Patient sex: F
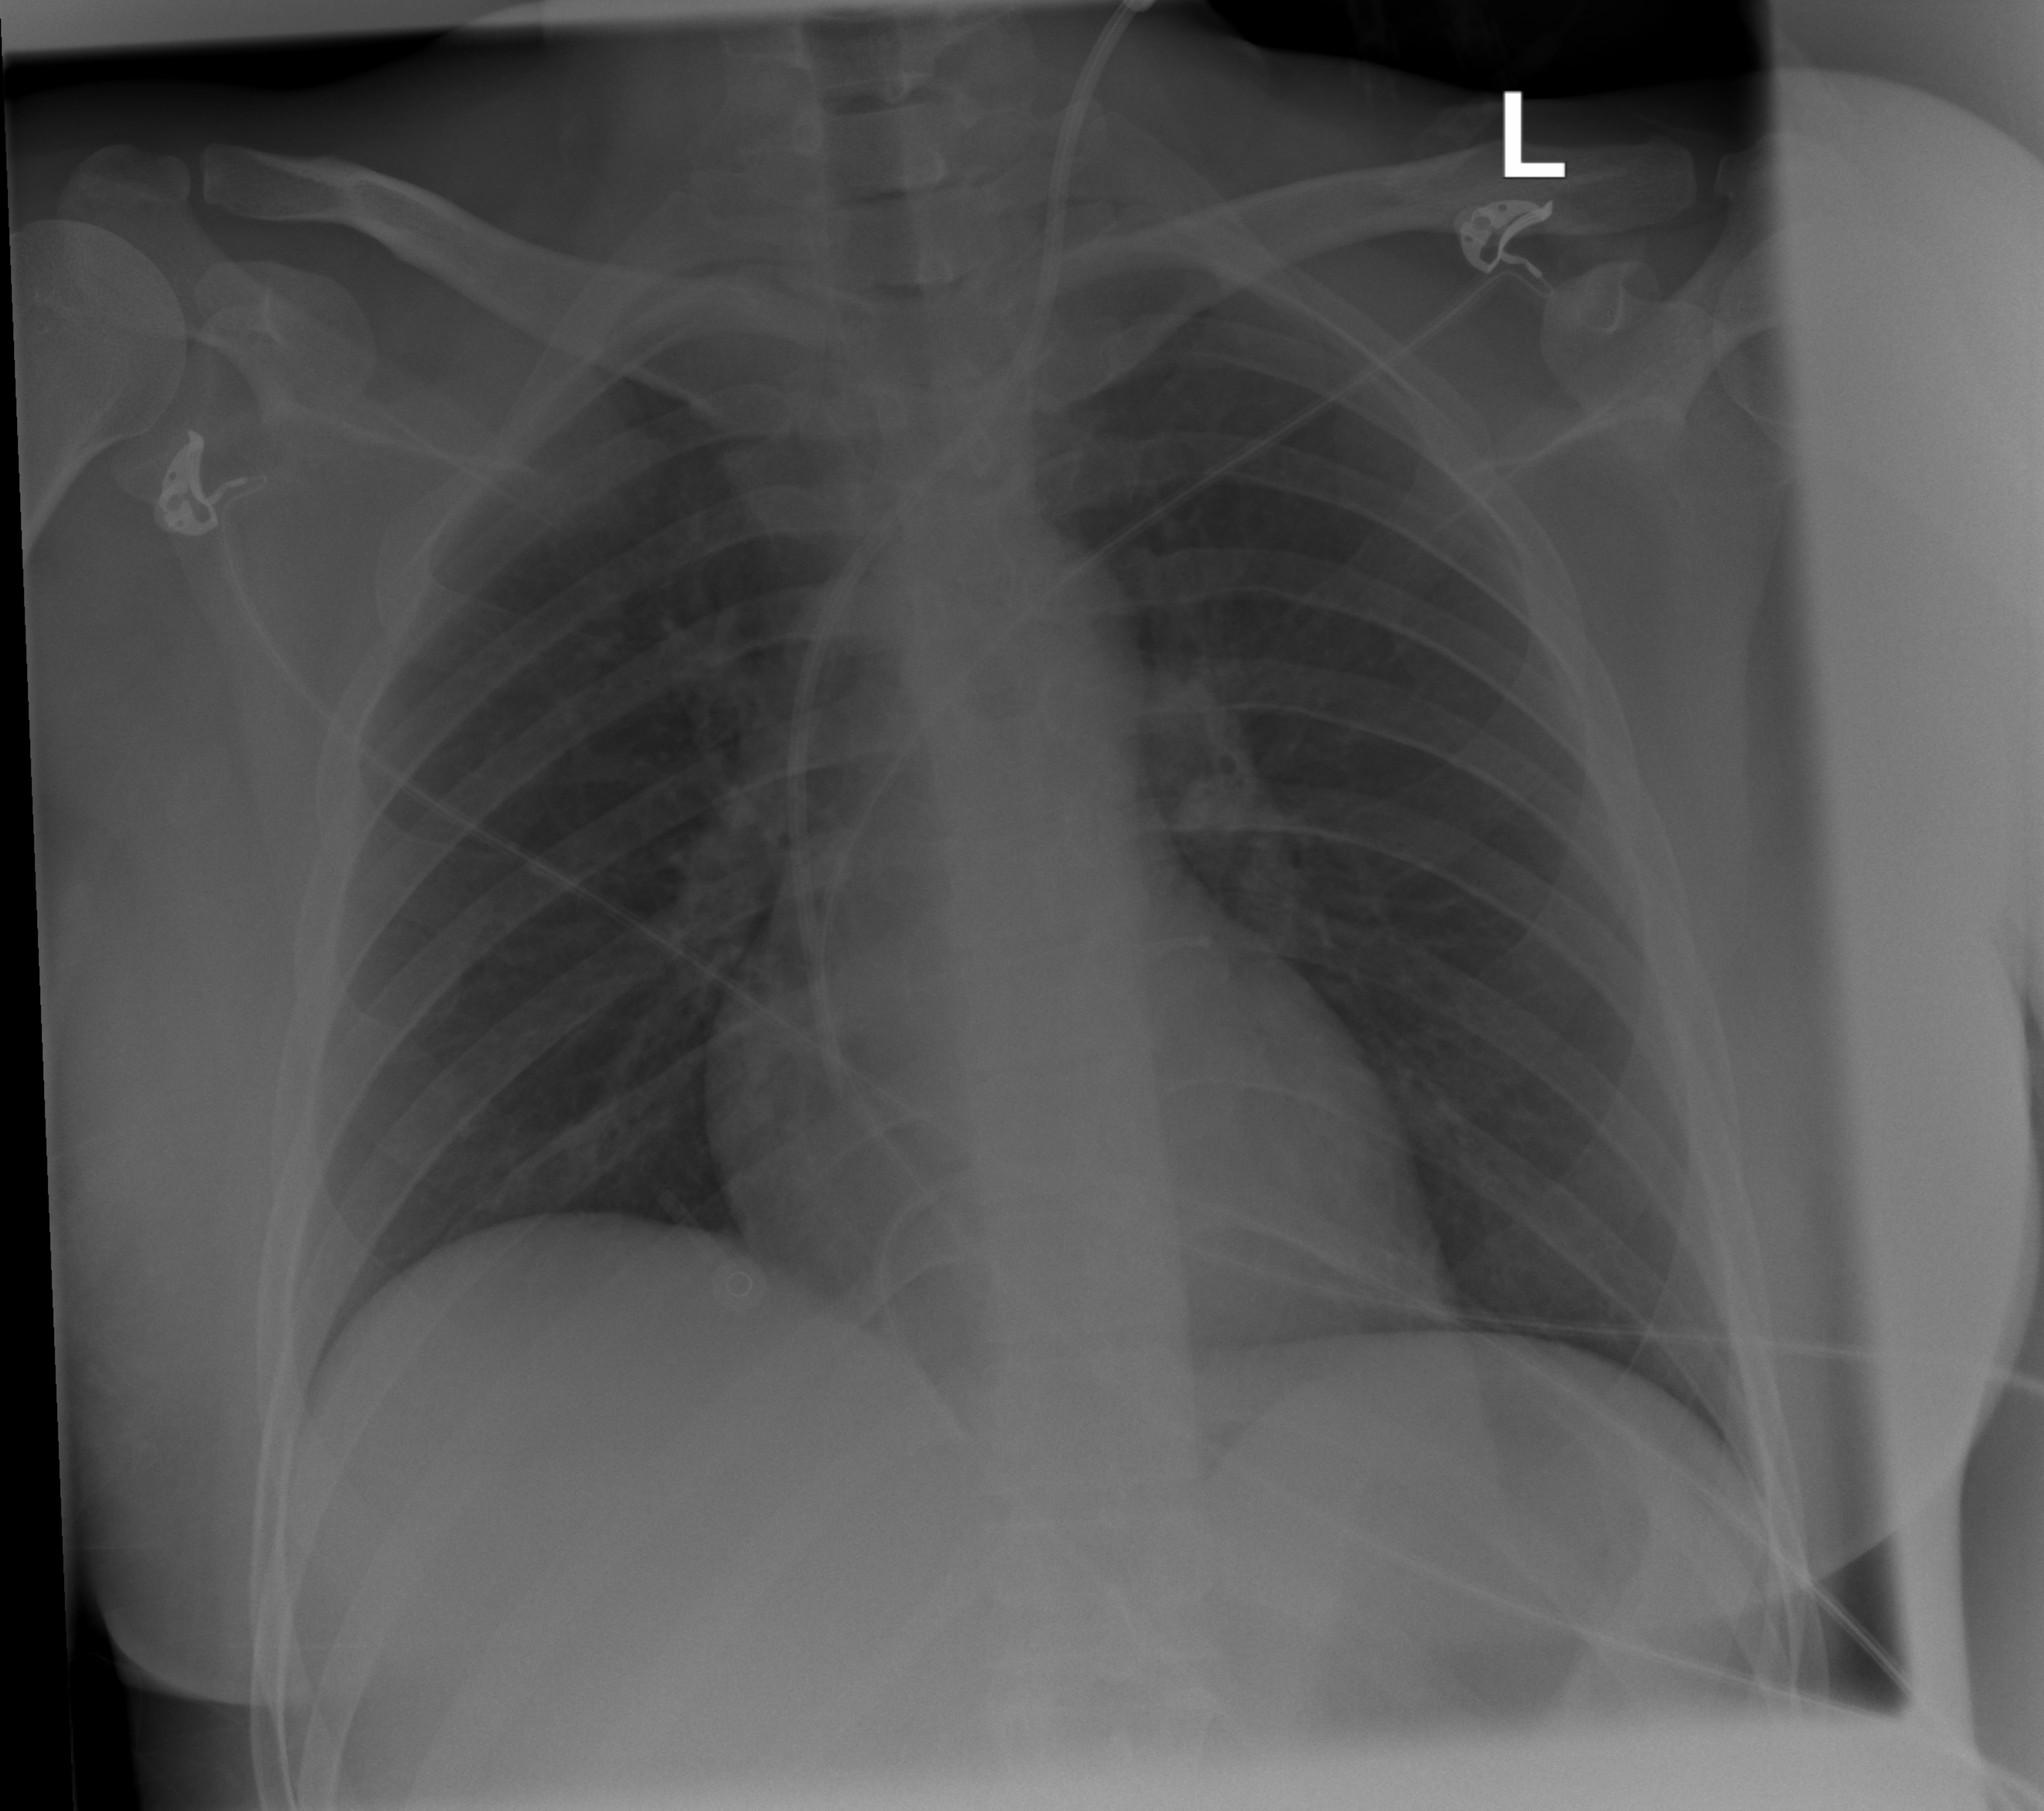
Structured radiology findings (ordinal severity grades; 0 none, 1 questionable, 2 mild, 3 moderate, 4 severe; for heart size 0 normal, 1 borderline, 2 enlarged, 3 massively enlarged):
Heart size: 0
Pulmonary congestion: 0
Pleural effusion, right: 0
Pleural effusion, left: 0
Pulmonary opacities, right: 0
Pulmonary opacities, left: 0
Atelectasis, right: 2
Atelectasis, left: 0